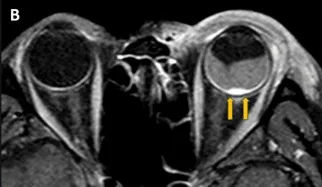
Contrast-enhanced MRI. Of circumscribed choroidal hemangioma before proton beam therapy. . Contrast-enhanced MRI.
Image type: radiology (mri)